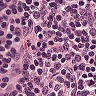
Metastatic tissue present: no